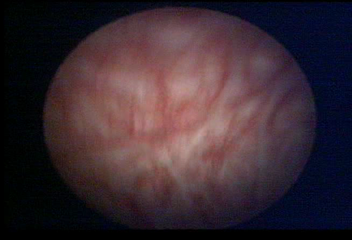
Modality: WLC
Class: Normal mucosa
Bladder cancer association: No